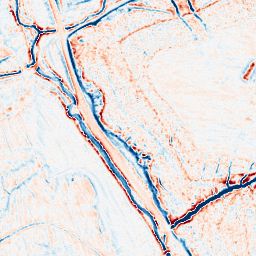
Category: edge_preserving
Decomposition family: anisotropic_diffusion
Decomposition parameters: iterations: 10
kappa: 100
gamma: 0.2
Upsampling method: bilinear
Upsampling parameters: scale: 2
Upsampling scale: 2